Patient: sex M, age 57
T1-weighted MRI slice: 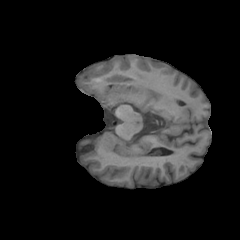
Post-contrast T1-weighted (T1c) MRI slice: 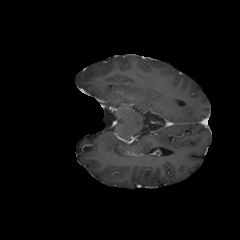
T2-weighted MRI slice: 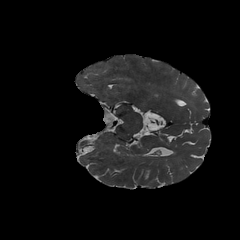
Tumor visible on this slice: no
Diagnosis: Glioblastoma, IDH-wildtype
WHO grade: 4